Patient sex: M
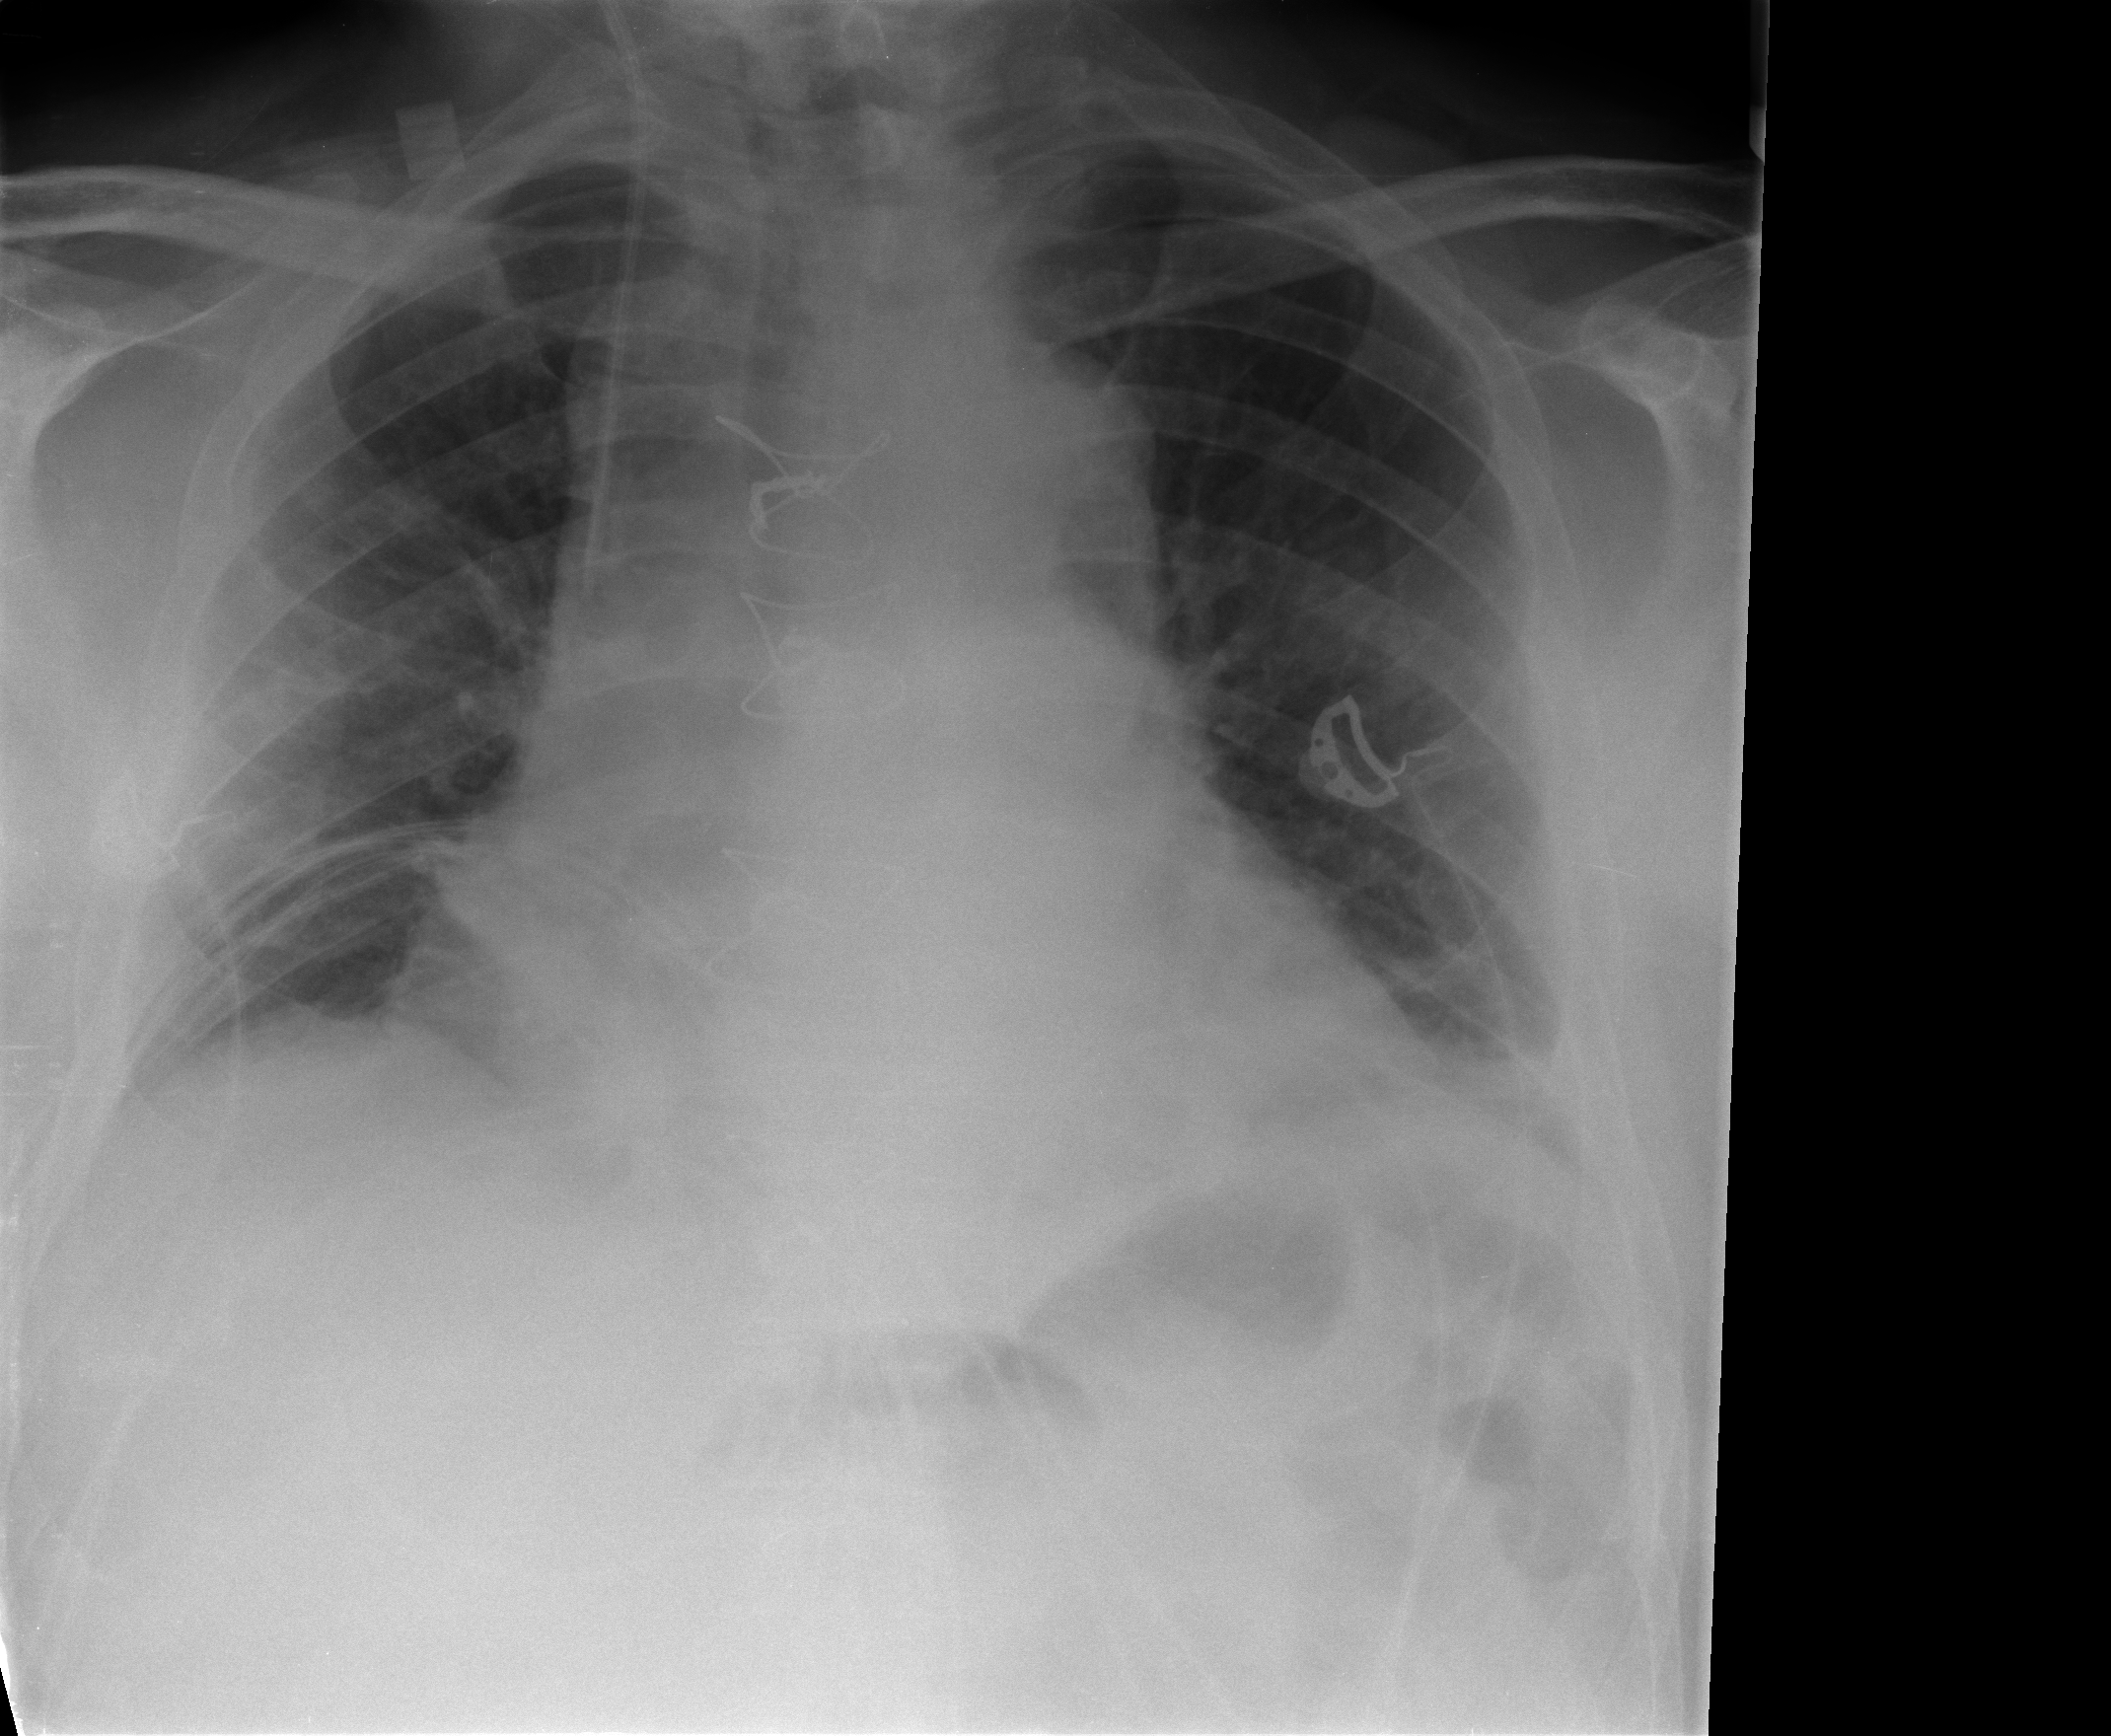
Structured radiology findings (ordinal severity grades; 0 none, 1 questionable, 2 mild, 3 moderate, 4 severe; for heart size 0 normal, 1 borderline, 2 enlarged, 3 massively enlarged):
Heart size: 3
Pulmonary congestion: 1
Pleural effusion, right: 0
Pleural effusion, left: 0
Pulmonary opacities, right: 0
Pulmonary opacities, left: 0
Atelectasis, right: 2
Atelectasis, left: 2